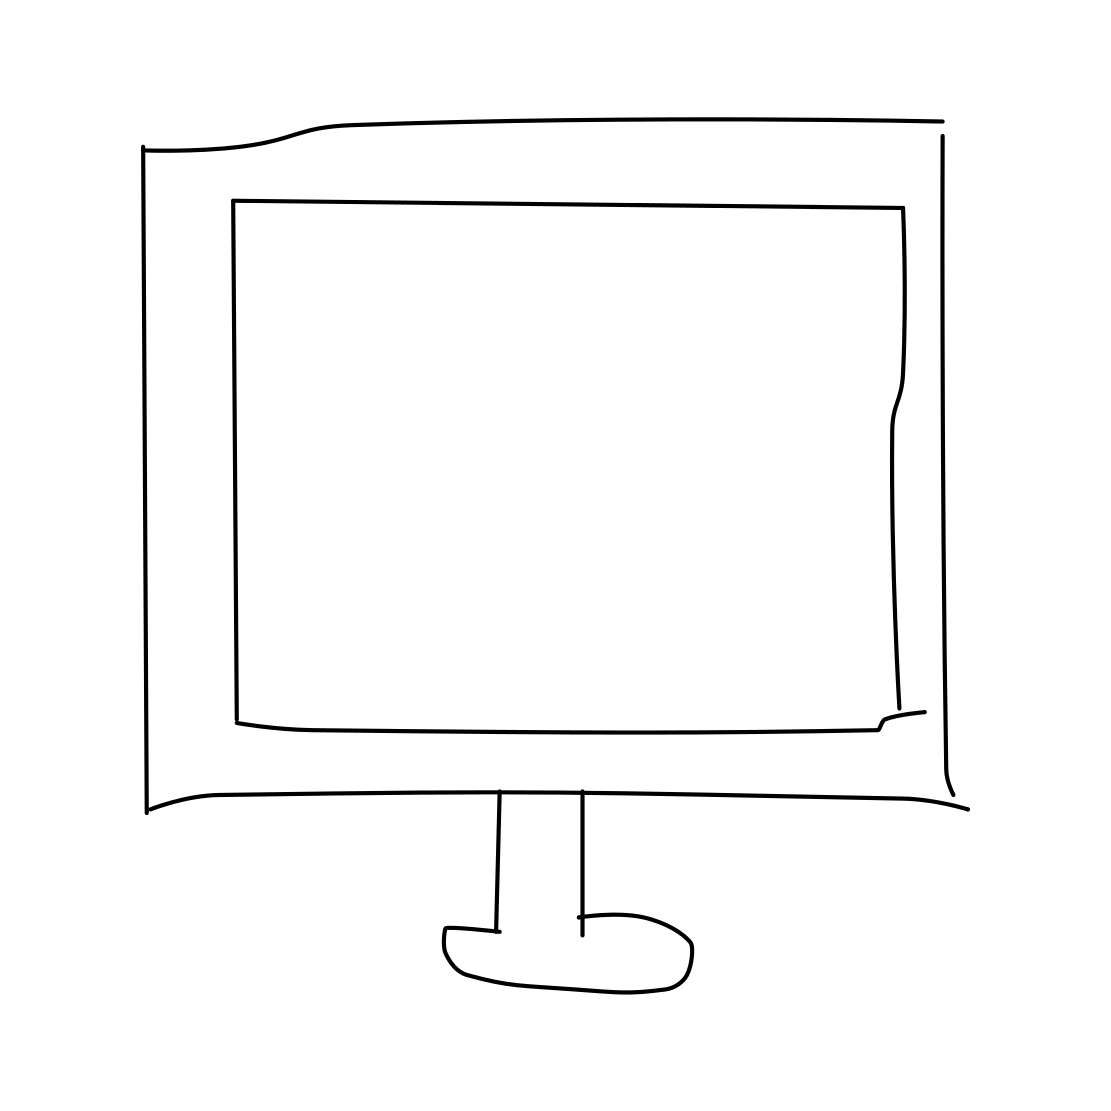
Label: computer monitor